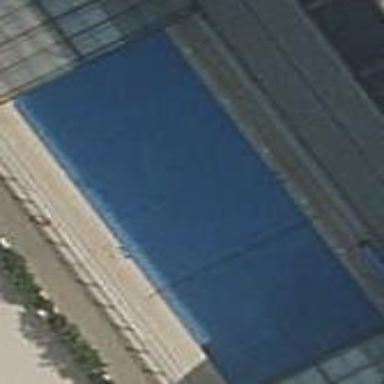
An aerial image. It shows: Swimming pool located in leisure land.